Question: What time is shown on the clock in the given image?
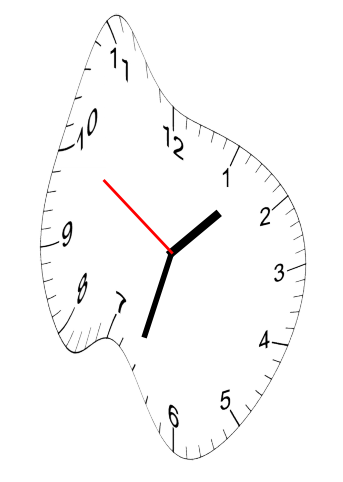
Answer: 01:32:50